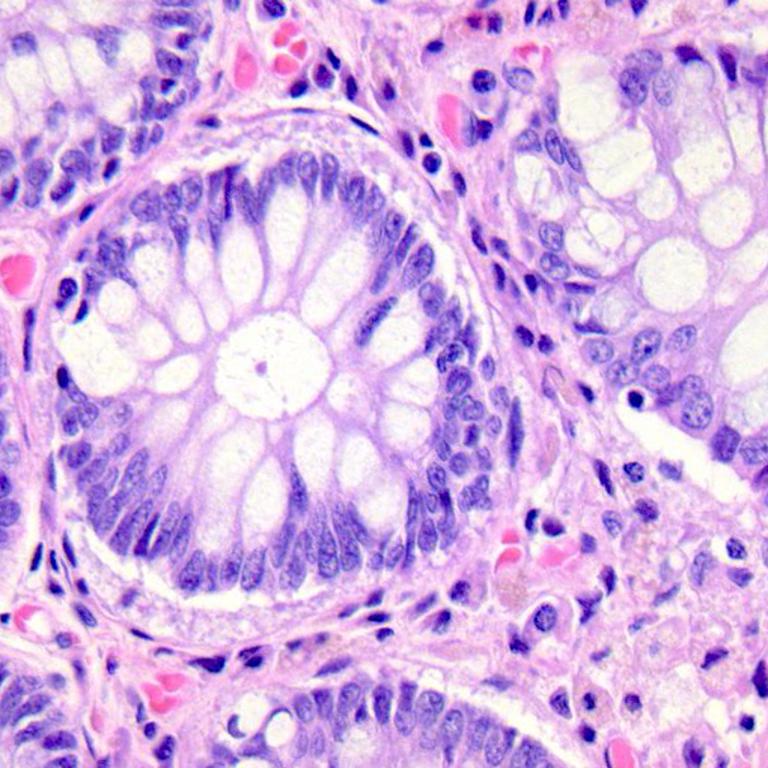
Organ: colon
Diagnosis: benign